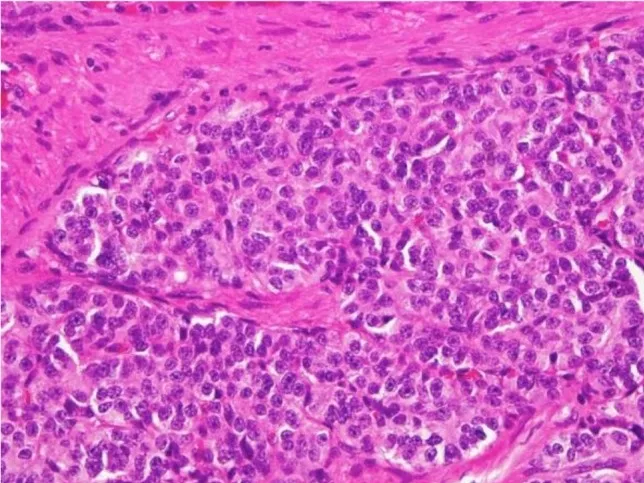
Pathological examination of the CT guided biopsy showed tissue infiltrated by a neoplasm creating nests composed of uniform cells with peripheral palisades which was defined as metastatic basal cell carcinoma (MBCC).
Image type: pathology (h&e)